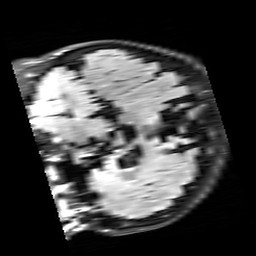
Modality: FLAIR
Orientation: sagittal
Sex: female
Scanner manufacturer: siemens
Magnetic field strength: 3 T
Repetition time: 10 s
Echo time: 0.09 s